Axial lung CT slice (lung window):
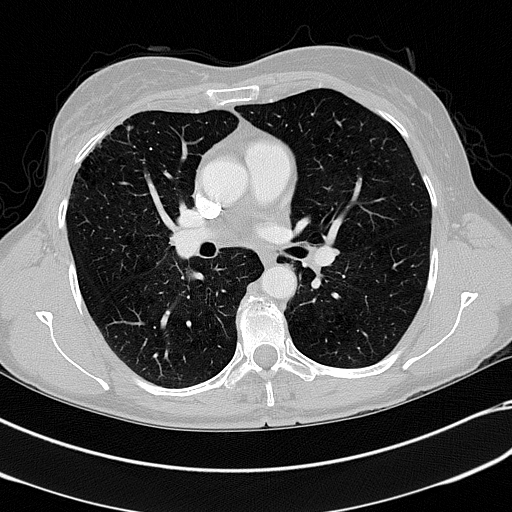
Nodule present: no